You are looking at the short-time Fourier spectrogram of a bearing's acceleration signal. Based on the visible evidence, which condition applies: normal, inner_race, outer_race, ball?
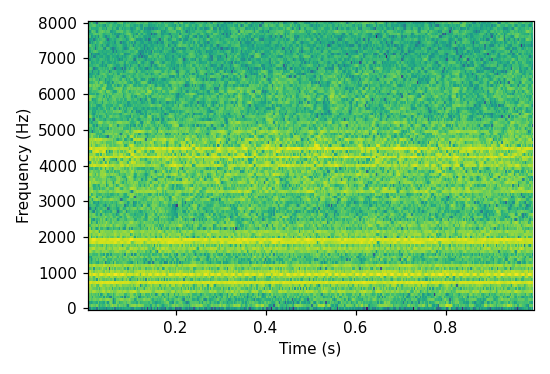
Answer: outer_race